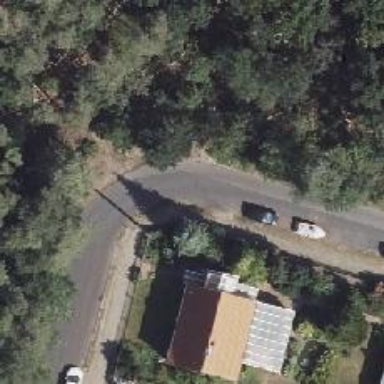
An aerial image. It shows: Residential road with asphalt surface. There is sidewalk on the left side.